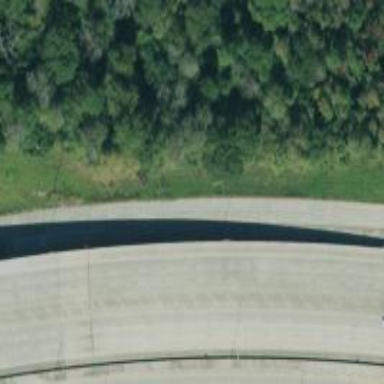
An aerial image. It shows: Primary link highway.